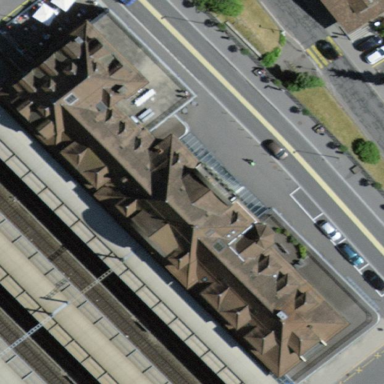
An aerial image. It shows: Train station building.